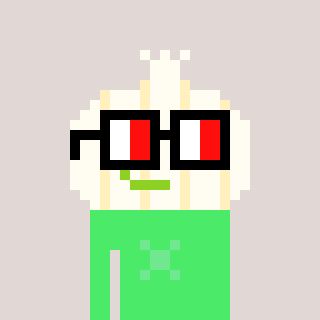
a pixel art character with square glasses with black frames and red eyes, a garlic-shaped head and a teal-colored body on a warm background